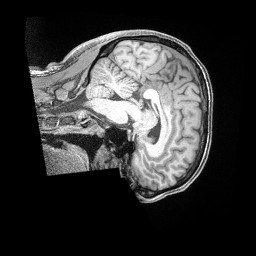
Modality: T1w
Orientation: sagittal
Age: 36
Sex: male
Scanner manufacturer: siemens
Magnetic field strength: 3 T
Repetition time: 2 s
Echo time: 0.00211 s